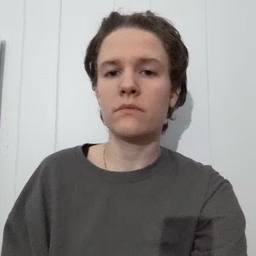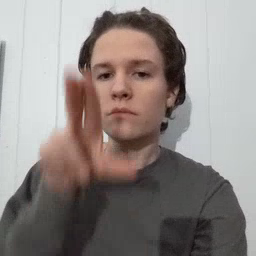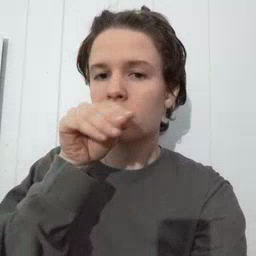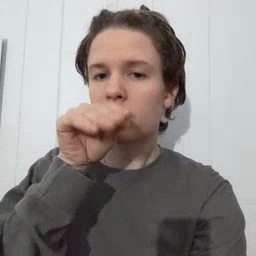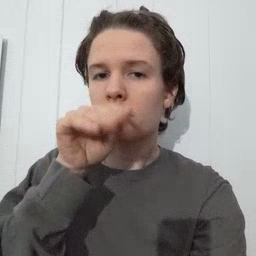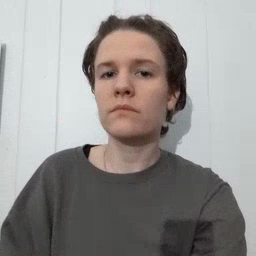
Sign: goose